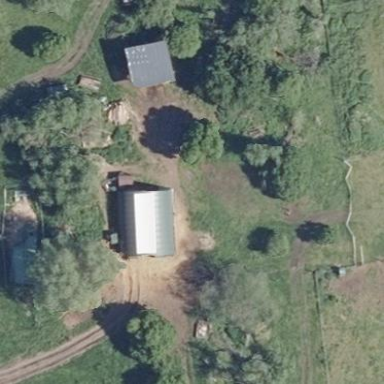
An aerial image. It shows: Farmyard area.